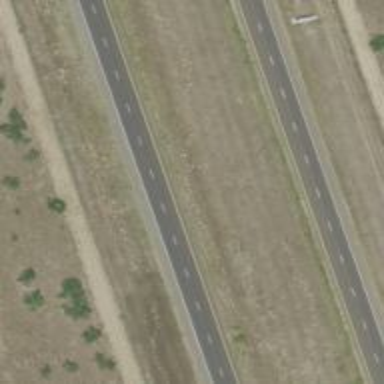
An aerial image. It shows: Expressway with asphalt surface classified as trunk highway.